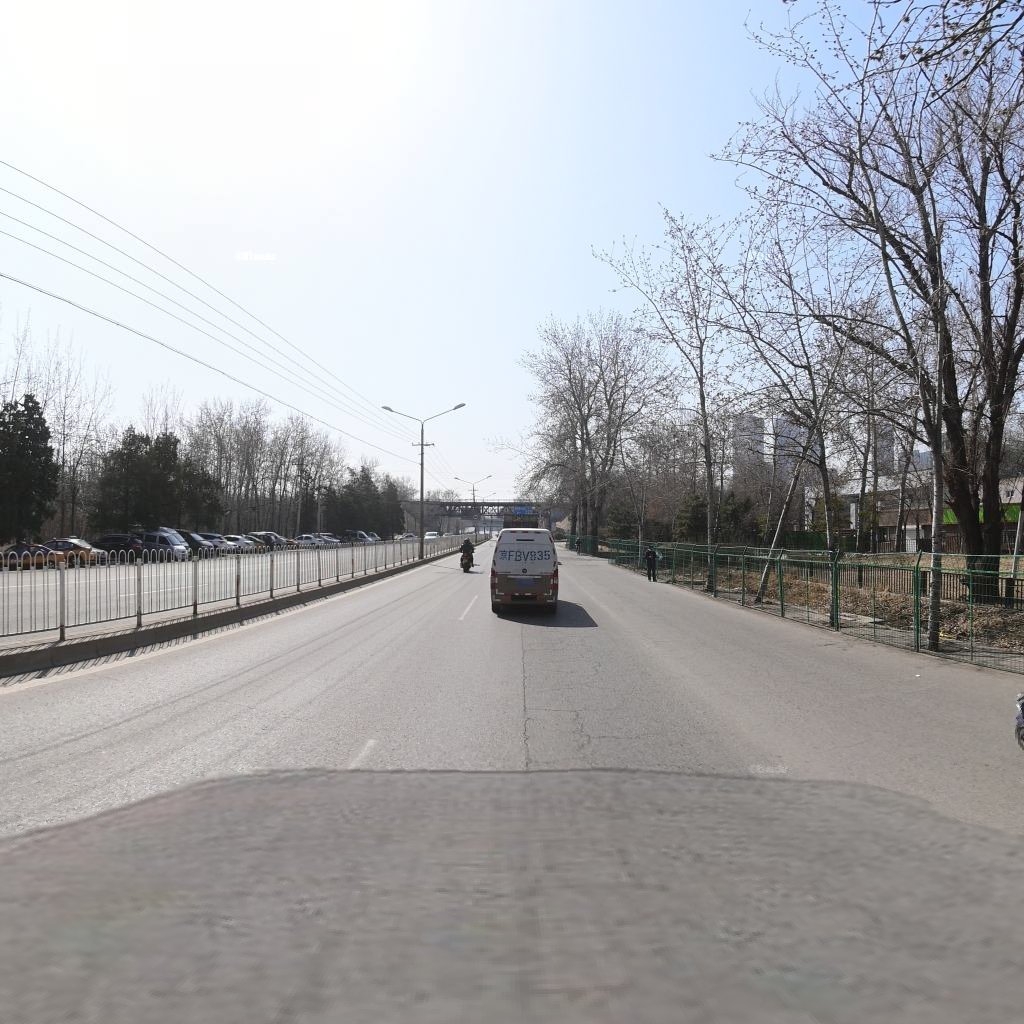
Region: Chaoyang
Road damage annotations: transverse crack, alligator crack